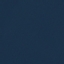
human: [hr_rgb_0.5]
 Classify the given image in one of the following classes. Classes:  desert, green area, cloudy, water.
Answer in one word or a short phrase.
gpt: water